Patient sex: M
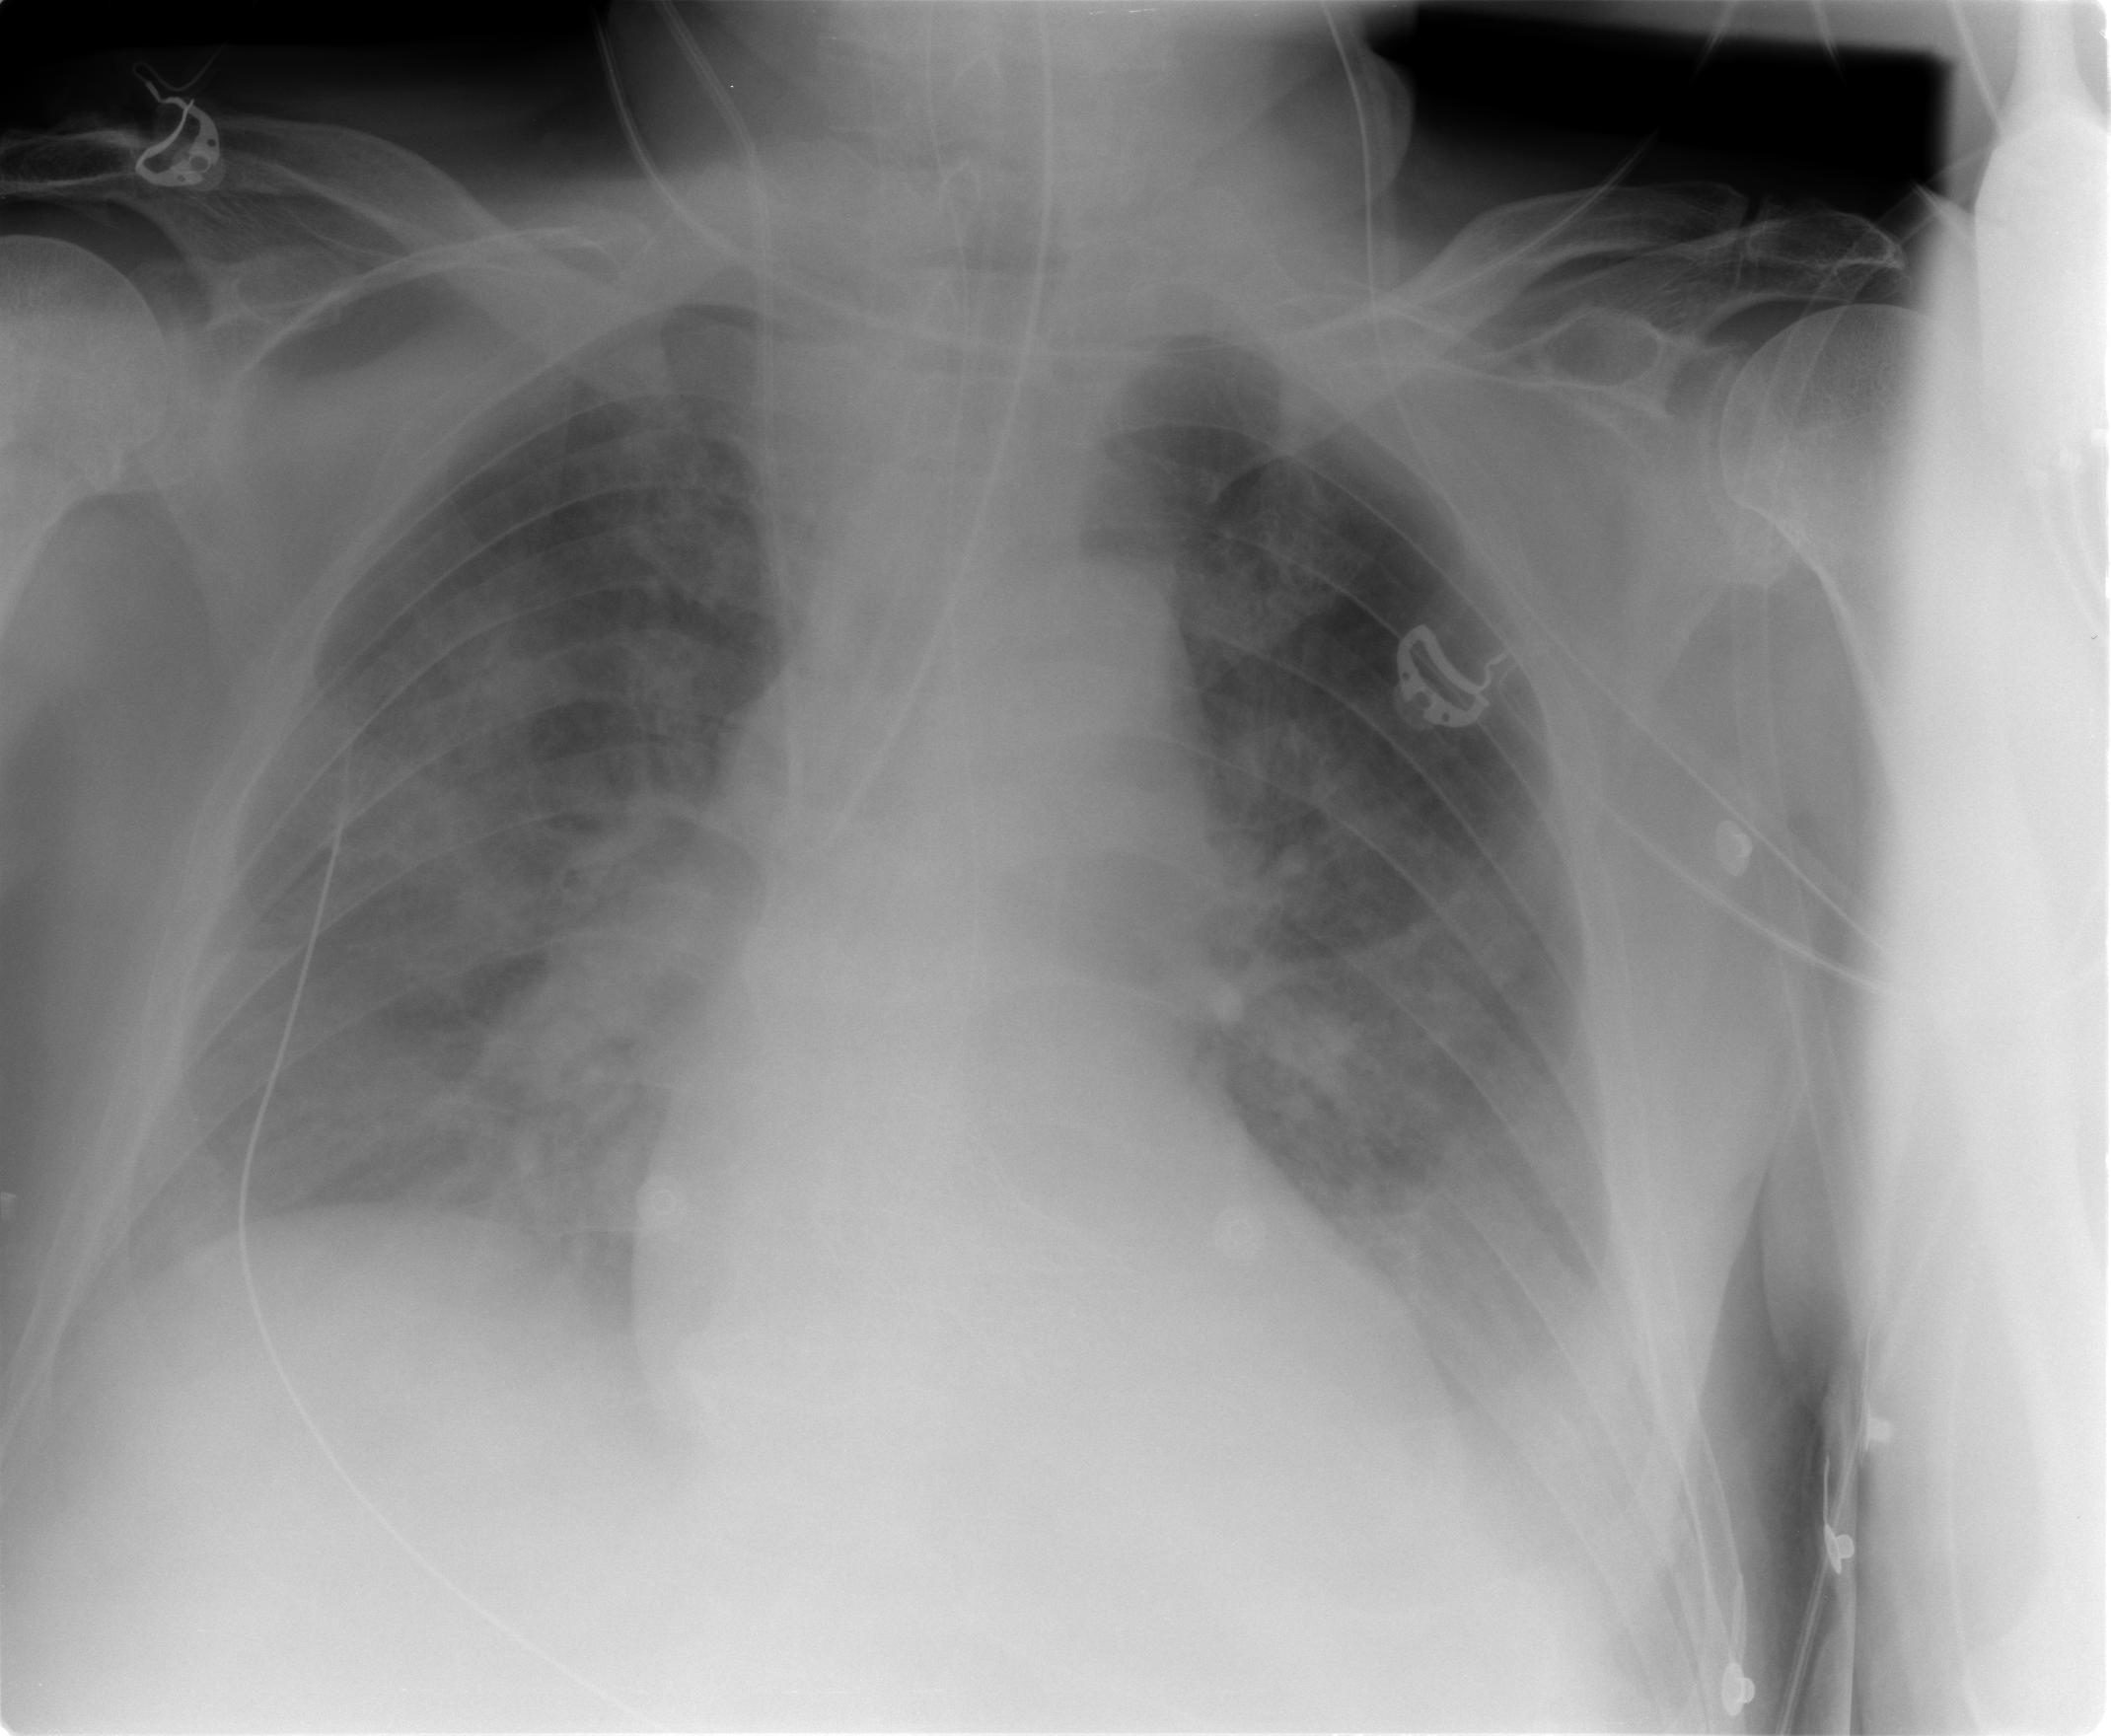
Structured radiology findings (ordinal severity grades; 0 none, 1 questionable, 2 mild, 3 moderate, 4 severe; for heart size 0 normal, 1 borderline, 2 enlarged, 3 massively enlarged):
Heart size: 0
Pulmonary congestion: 2
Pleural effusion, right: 0
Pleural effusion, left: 2
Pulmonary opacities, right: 2
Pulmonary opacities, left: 0
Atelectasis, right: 2
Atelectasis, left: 2